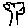
Label: tree